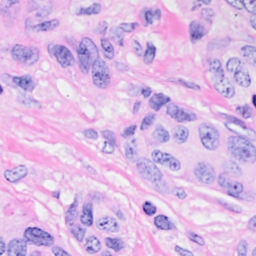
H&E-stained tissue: Breast